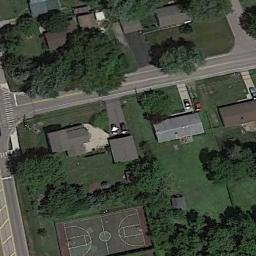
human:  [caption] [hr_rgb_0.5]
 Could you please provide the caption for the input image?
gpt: A basketball court surrounded by some trees and some houses beside .

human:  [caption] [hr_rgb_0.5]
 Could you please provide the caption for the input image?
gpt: Behind the buildings is the basketball court,Surrounded by some trees .

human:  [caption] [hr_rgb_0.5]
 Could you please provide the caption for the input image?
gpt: There is a basketball court surrounded by trees and grass next to a road .

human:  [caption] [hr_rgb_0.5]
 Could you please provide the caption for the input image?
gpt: There is a basketball court at the bottom of the picture .

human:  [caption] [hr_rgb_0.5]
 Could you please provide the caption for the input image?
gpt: Many trees are near the basketball court .